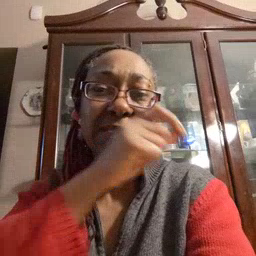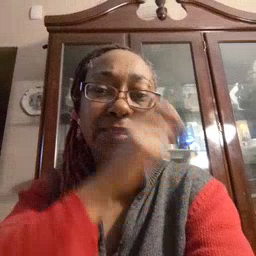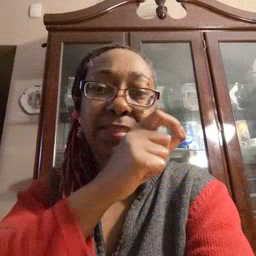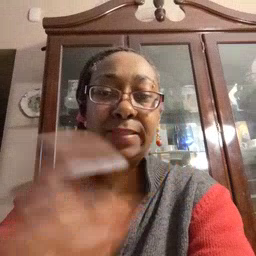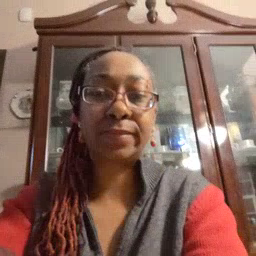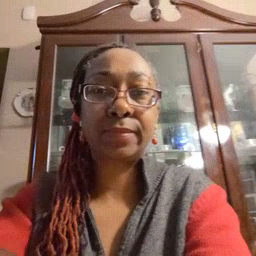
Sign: bee